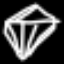
Label: diamond